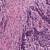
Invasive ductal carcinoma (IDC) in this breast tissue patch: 1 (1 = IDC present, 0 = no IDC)